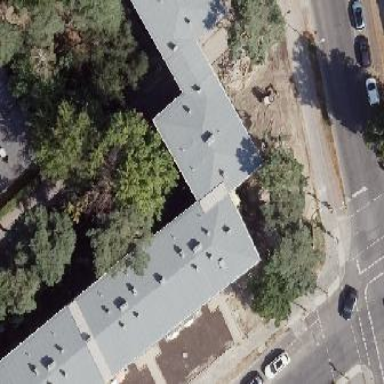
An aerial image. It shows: Apartment building with flat roof.